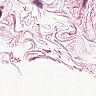
Metastatic tissue present: no